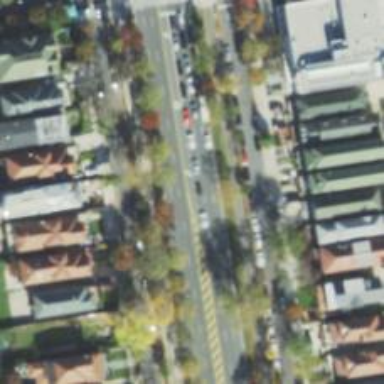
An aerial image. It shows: Primary highway with separate asphalt sidewalks.